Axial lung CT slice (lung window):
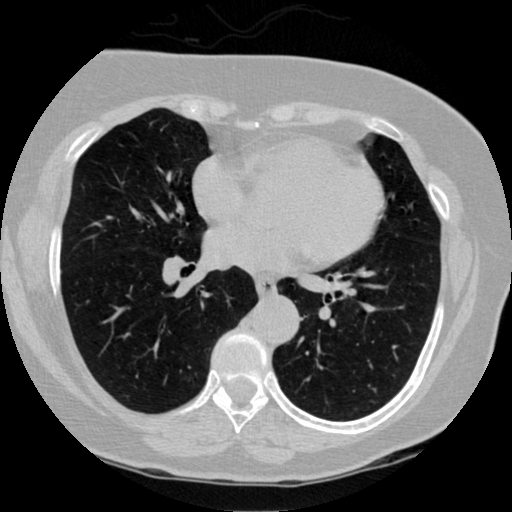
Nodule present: no